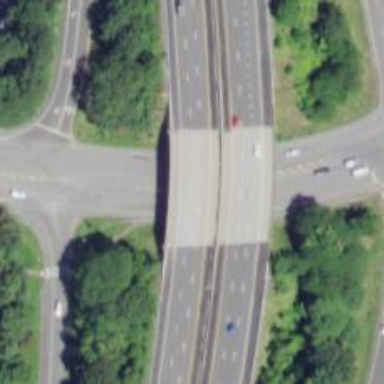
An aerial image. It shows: Motorway bridge.